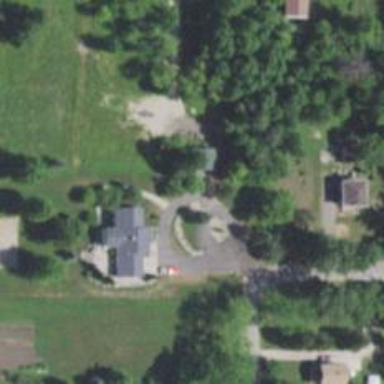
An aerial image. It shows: Driveway leading to service road.